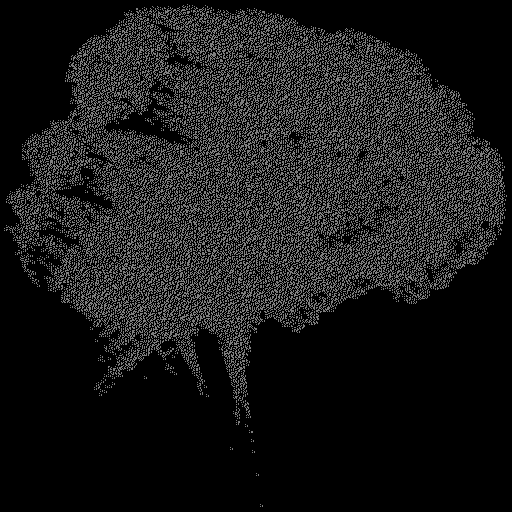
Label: broccoli